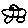
Label: car